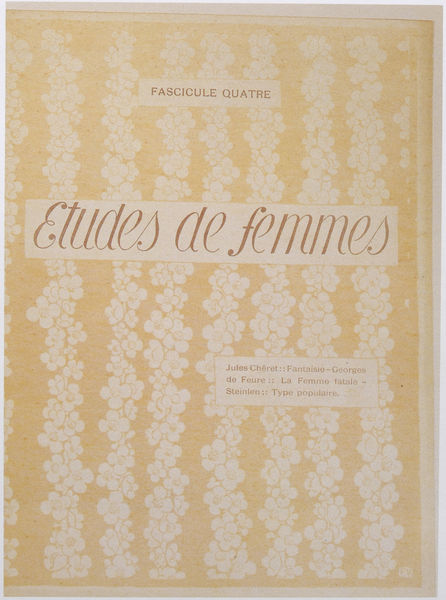
Titel: Umschlag für eine Graphikmappe "Etudes de femmes"
Künstler: Félix Vallotton
Standort: München
Institution: Privatbesitz
Schlagwörter: weiß, frauen, gelb, ocker, blume, blumen, braun, frankreich, frau, hell, orange, pastell, blüten, rose, rot, beige, muster, ornament, rahmen, gold, girlande, musik, oper, rosa, ranken, schrift, papier, noten, schule, creme, grafik, graphik, linien, operette, französisch, jugendstil, weiblich, notenheft, ornamente, verzierung, streifen, foto, vier, deckel, buch, blumenmuster, parallel, druck, lithographie, titel, künstler, seite, text, zeitschrift, buchstabe, buchstaben, autor, reihe, titelblatt, ranke, anfang, apricot, ausgabe vier, blütenranken, buchdeckel, buchdruck, buchseite, buchtitel, buchumschlag, buhc, büchen, caramel, cheret, cober, cover, deckblatt, einband, emanzipation, etuden, etudes, etudes de femmes, etudes des femmes, fascicule, fascicule quatre, femme fatale, femmes, femminismus, frankreich französisch, französich, frauenstudie, fraun, frazösisch, girlanden, heft, jahr, jules, kasten, kursiv, lachs, längstreifen, magazin, oranmente, papierdruck, parfum, pascicule quatre, pascule, photo, quatre, reihen, reihung, senkrecht, studien, titelbild, umschlag, verziert, vorderseite, zierschrift, übungen, titelseite, stück, schriftstück, beschreibung, kapitel, steindruck, frontispiz, notenbuch, blumengirlanden, quartett, type, feure, de, la, fasicule, notenschule, femmo, buchreihe, blumenreihe